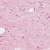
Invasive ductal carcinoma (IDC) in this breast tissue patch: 0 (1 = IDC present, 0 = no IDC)